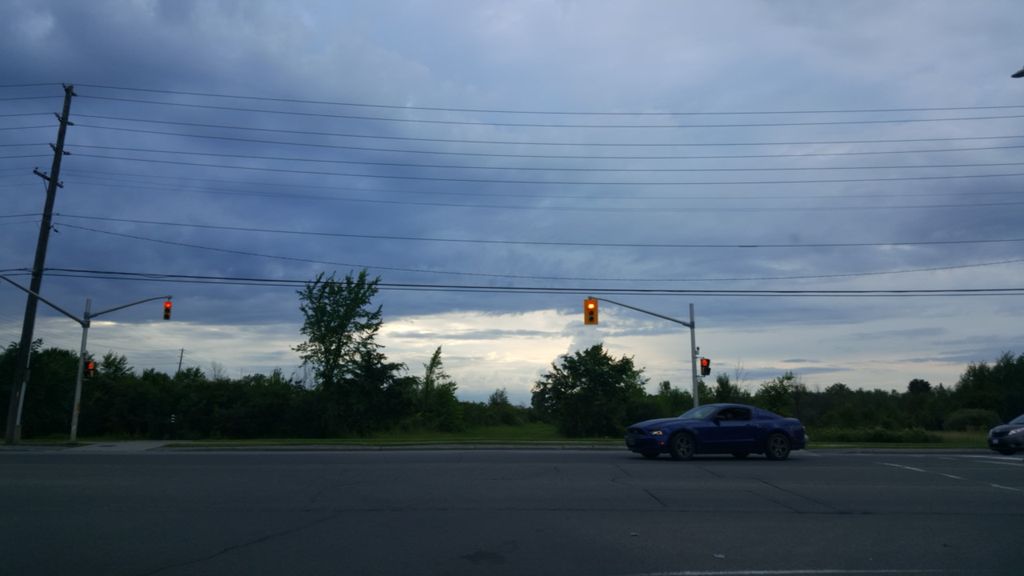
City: ottawa-gatineau